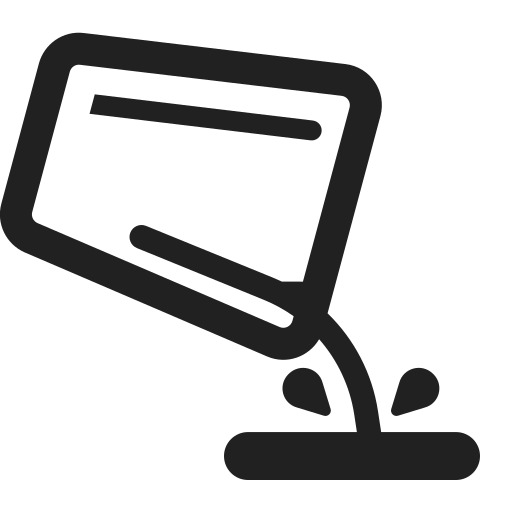
pouring liquid high contrast